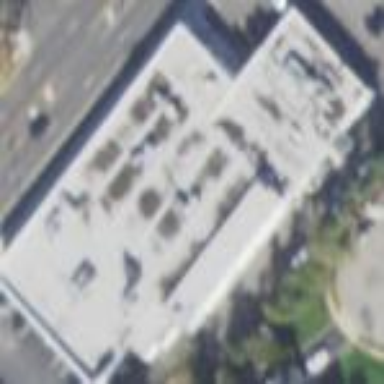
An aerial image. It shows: Commercial building.